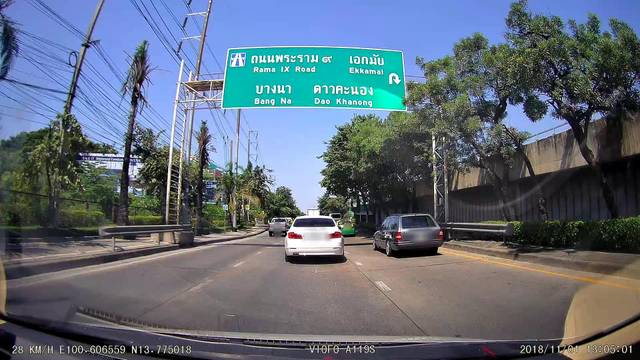
Region: Thailand
Coordinates: 13.775, 100.607